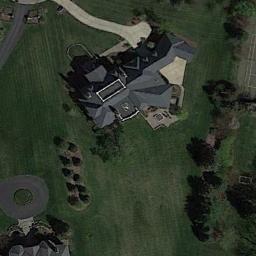
Label: residential